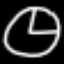
Label: clock